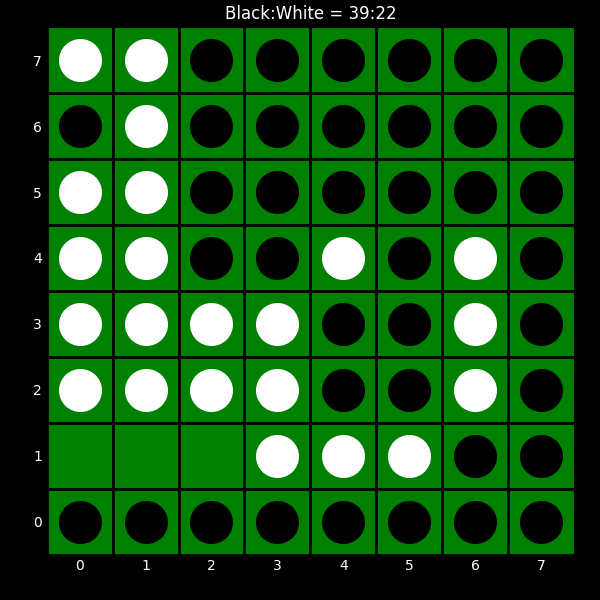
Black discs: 39
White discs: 22